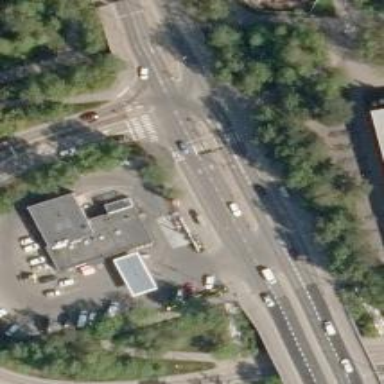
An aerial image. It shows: Asphalt cycleway with crossing.